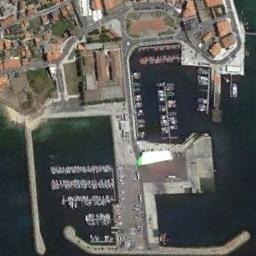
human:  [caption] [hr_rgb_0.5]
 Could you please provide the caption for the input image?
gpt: The harbor with lots of neatly docked boats is next to a dense residential area .

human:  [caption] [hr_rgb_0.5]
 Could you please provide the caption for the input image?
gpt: There aren't many boats in the upper left corner of the harbor .

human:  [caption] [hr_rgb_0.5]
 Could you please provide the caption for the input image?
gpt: Many buildings are near the harbor .

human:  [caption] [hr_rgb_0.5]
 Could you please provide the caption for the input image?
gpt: Many ships moored neatly on the sea next to the harbor next to the building .

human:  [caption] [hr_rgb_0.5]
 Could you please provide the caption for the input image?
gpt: There are many brown buildings beside the harbor with many ships .